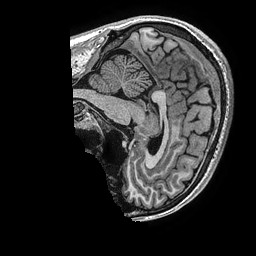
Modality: T1w
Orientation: sagittal
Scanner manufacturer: ge
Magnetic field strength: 3 T
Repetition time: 0.006952 s
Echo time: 0.00292 s